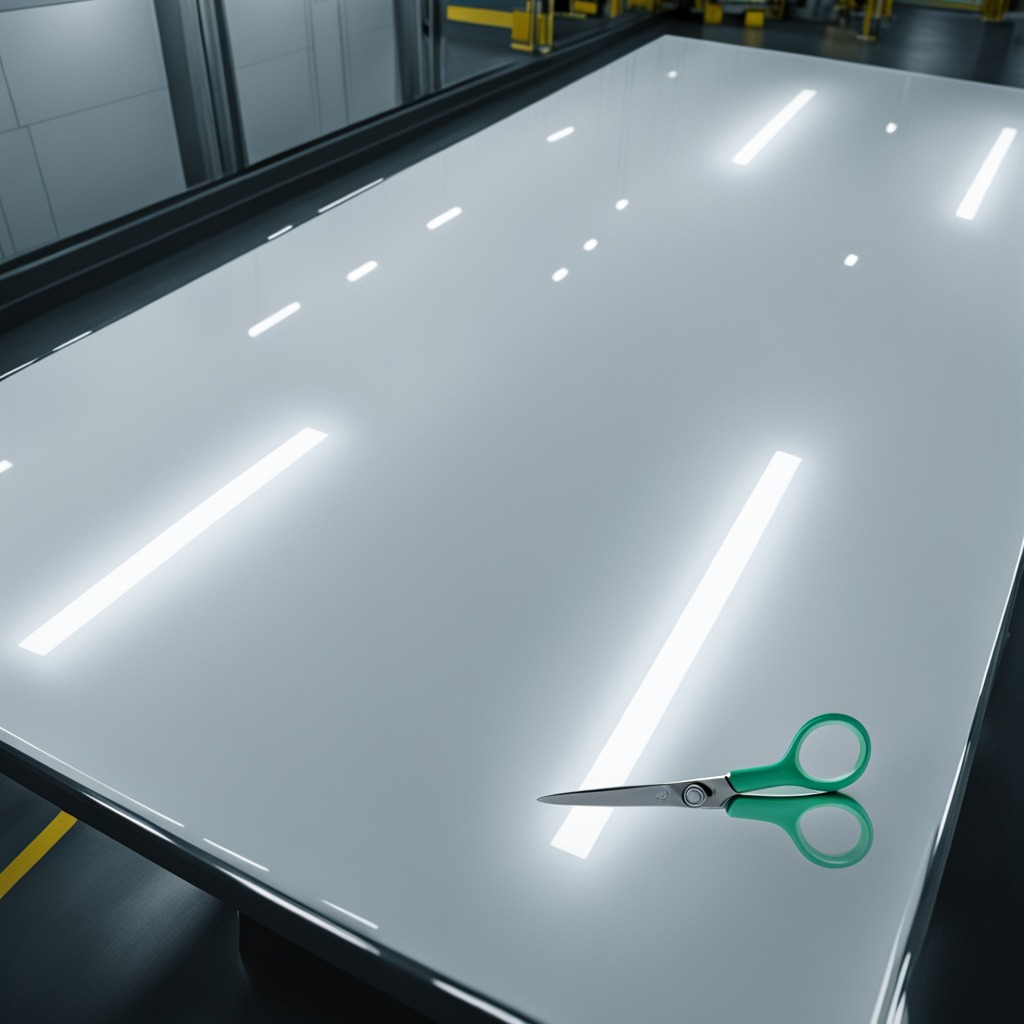
A scissor is lying on the table.